Interaction volume radius: 5 \u00c5
Interaction volume height: 10 \u00c5
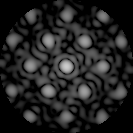
Disorder parameter: 0.2024